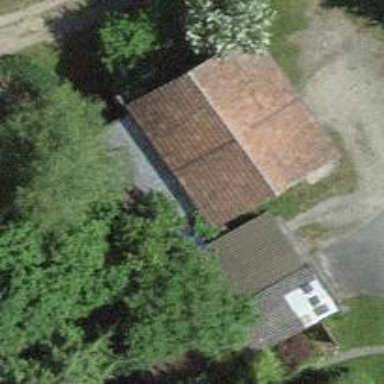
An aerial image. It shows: Shed building.